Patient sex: M
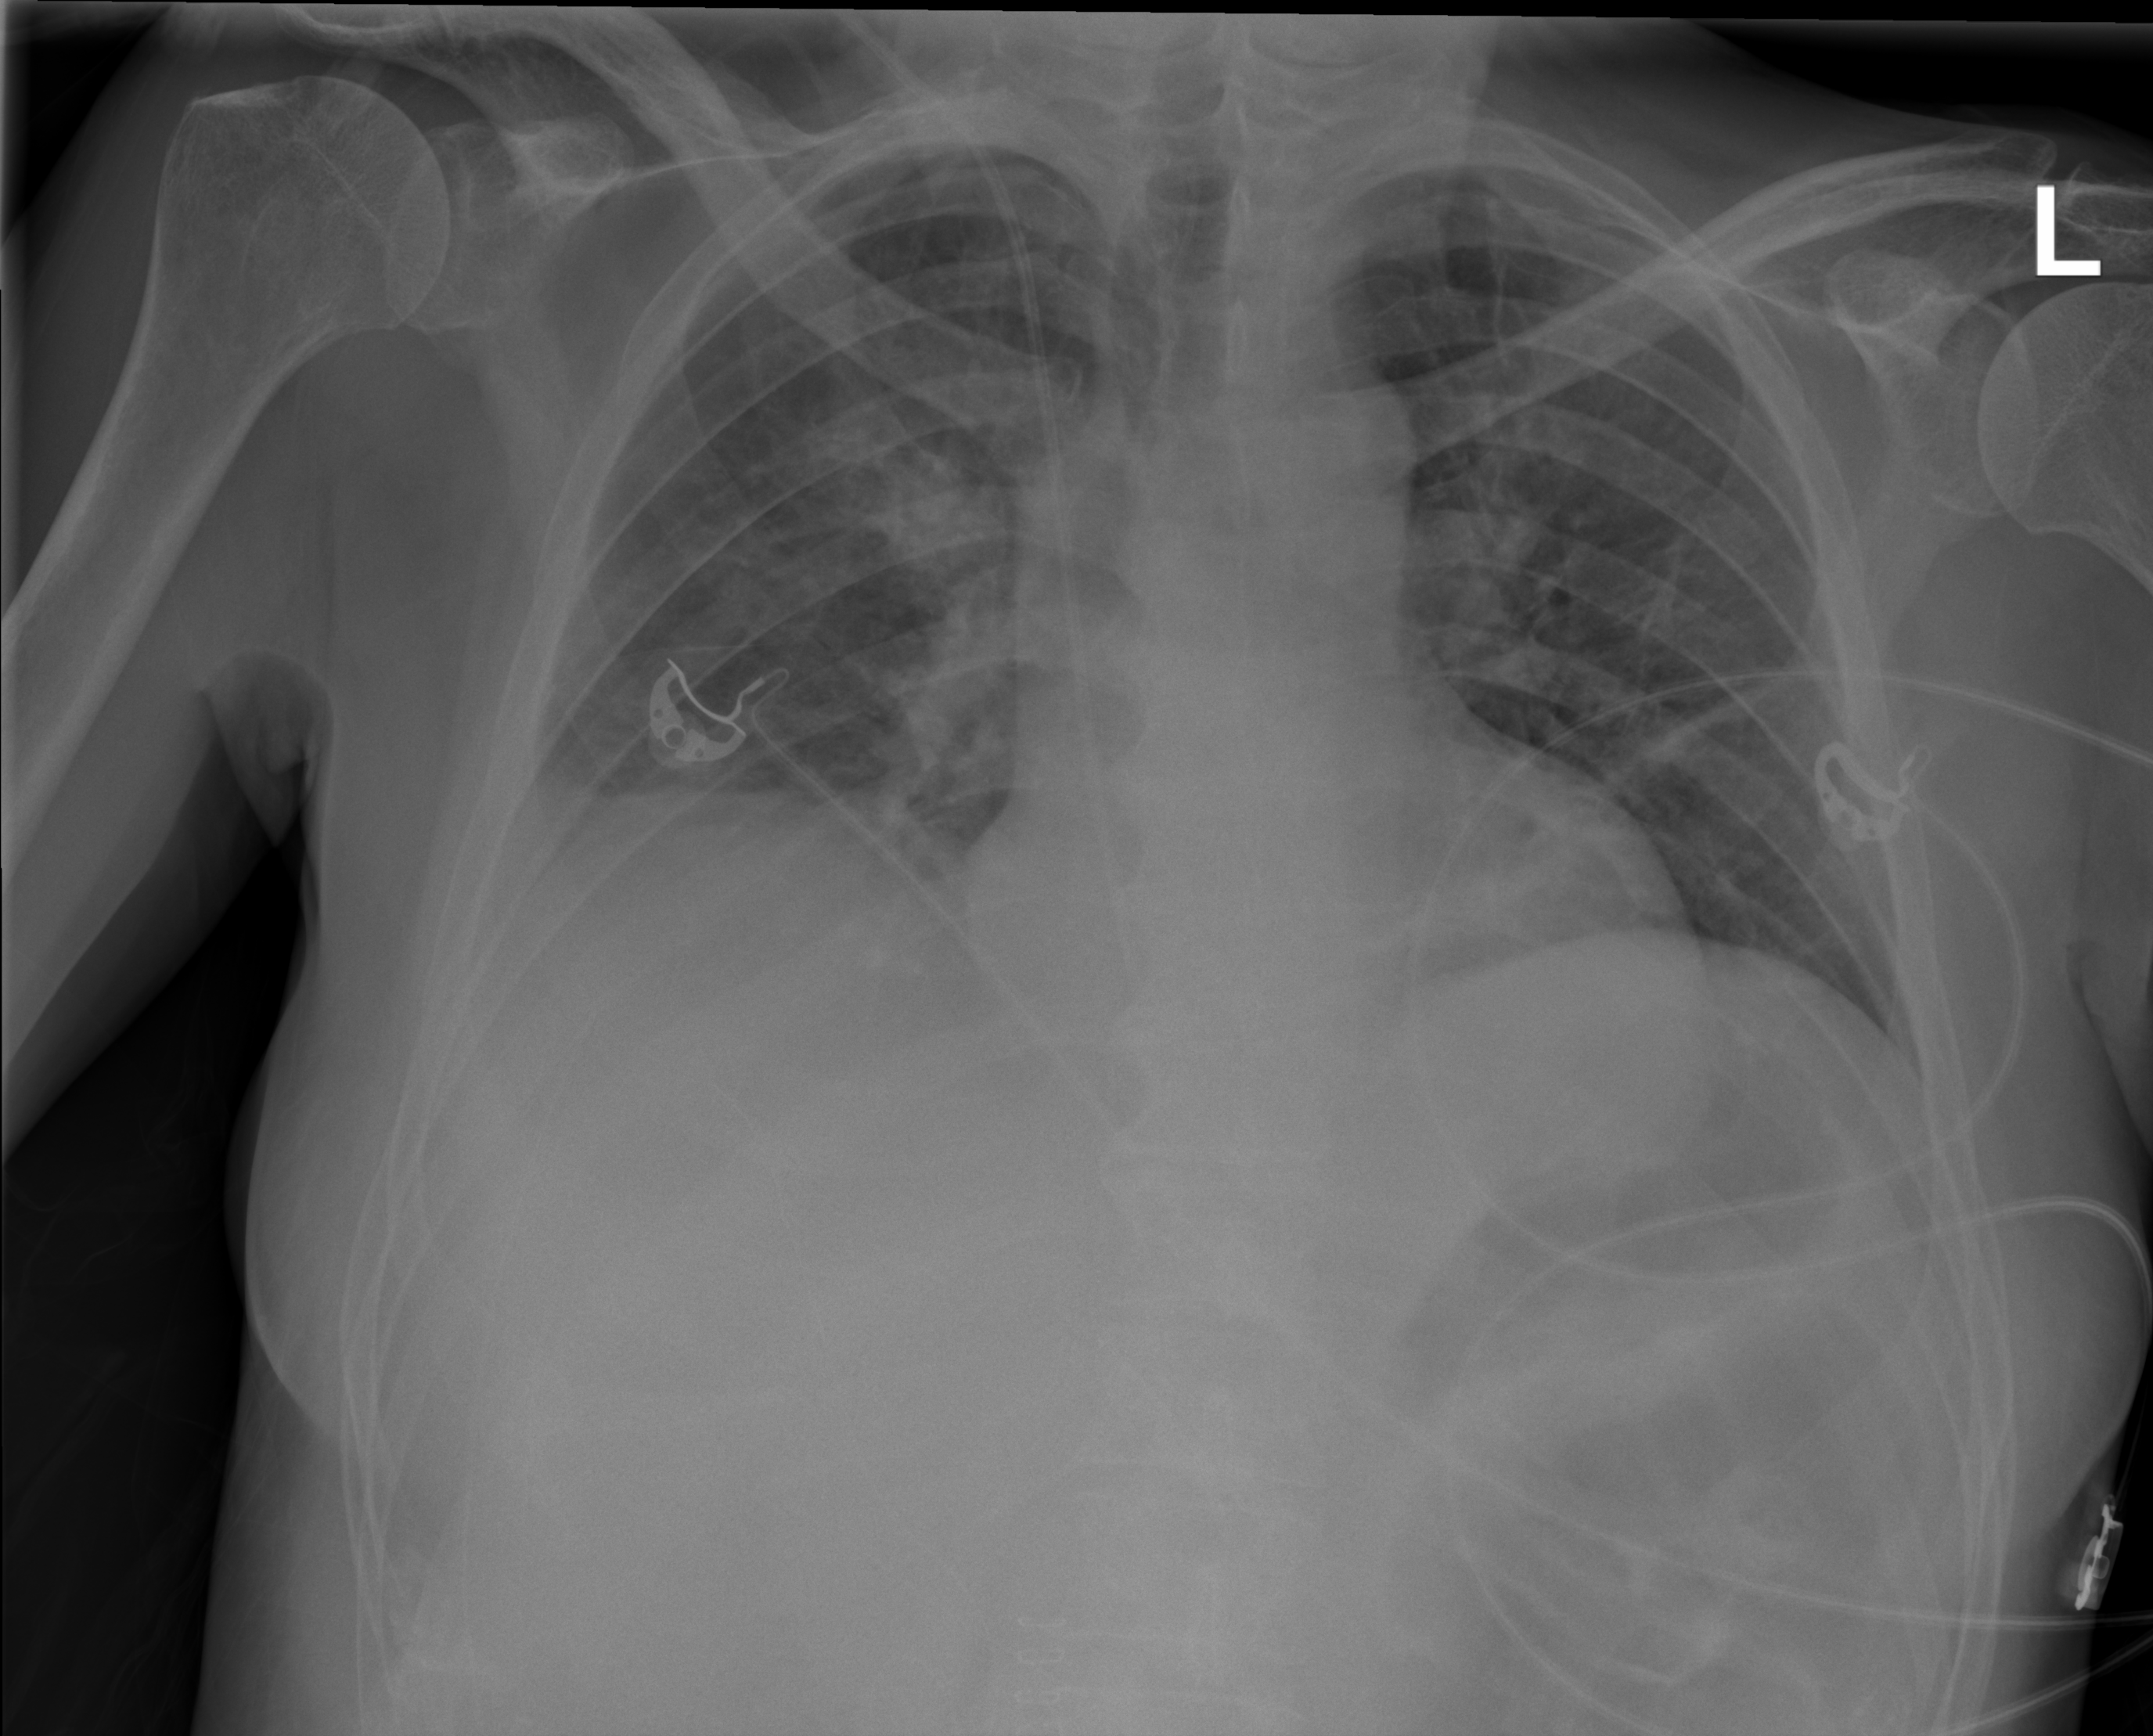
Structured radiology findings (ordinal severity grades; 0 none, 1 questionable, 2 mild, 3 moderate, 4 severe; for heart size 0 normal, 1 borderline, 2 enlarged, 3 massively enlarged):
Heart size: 1
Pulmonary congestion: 1
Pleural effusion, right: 3
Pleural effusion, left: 0
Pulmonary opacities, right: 0
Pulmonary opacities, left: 0
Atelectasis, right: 2
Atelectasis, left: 0